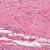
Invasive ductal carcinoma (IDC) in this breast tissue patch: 0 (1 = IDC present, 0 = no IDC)